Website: home-depot
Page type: billing-address
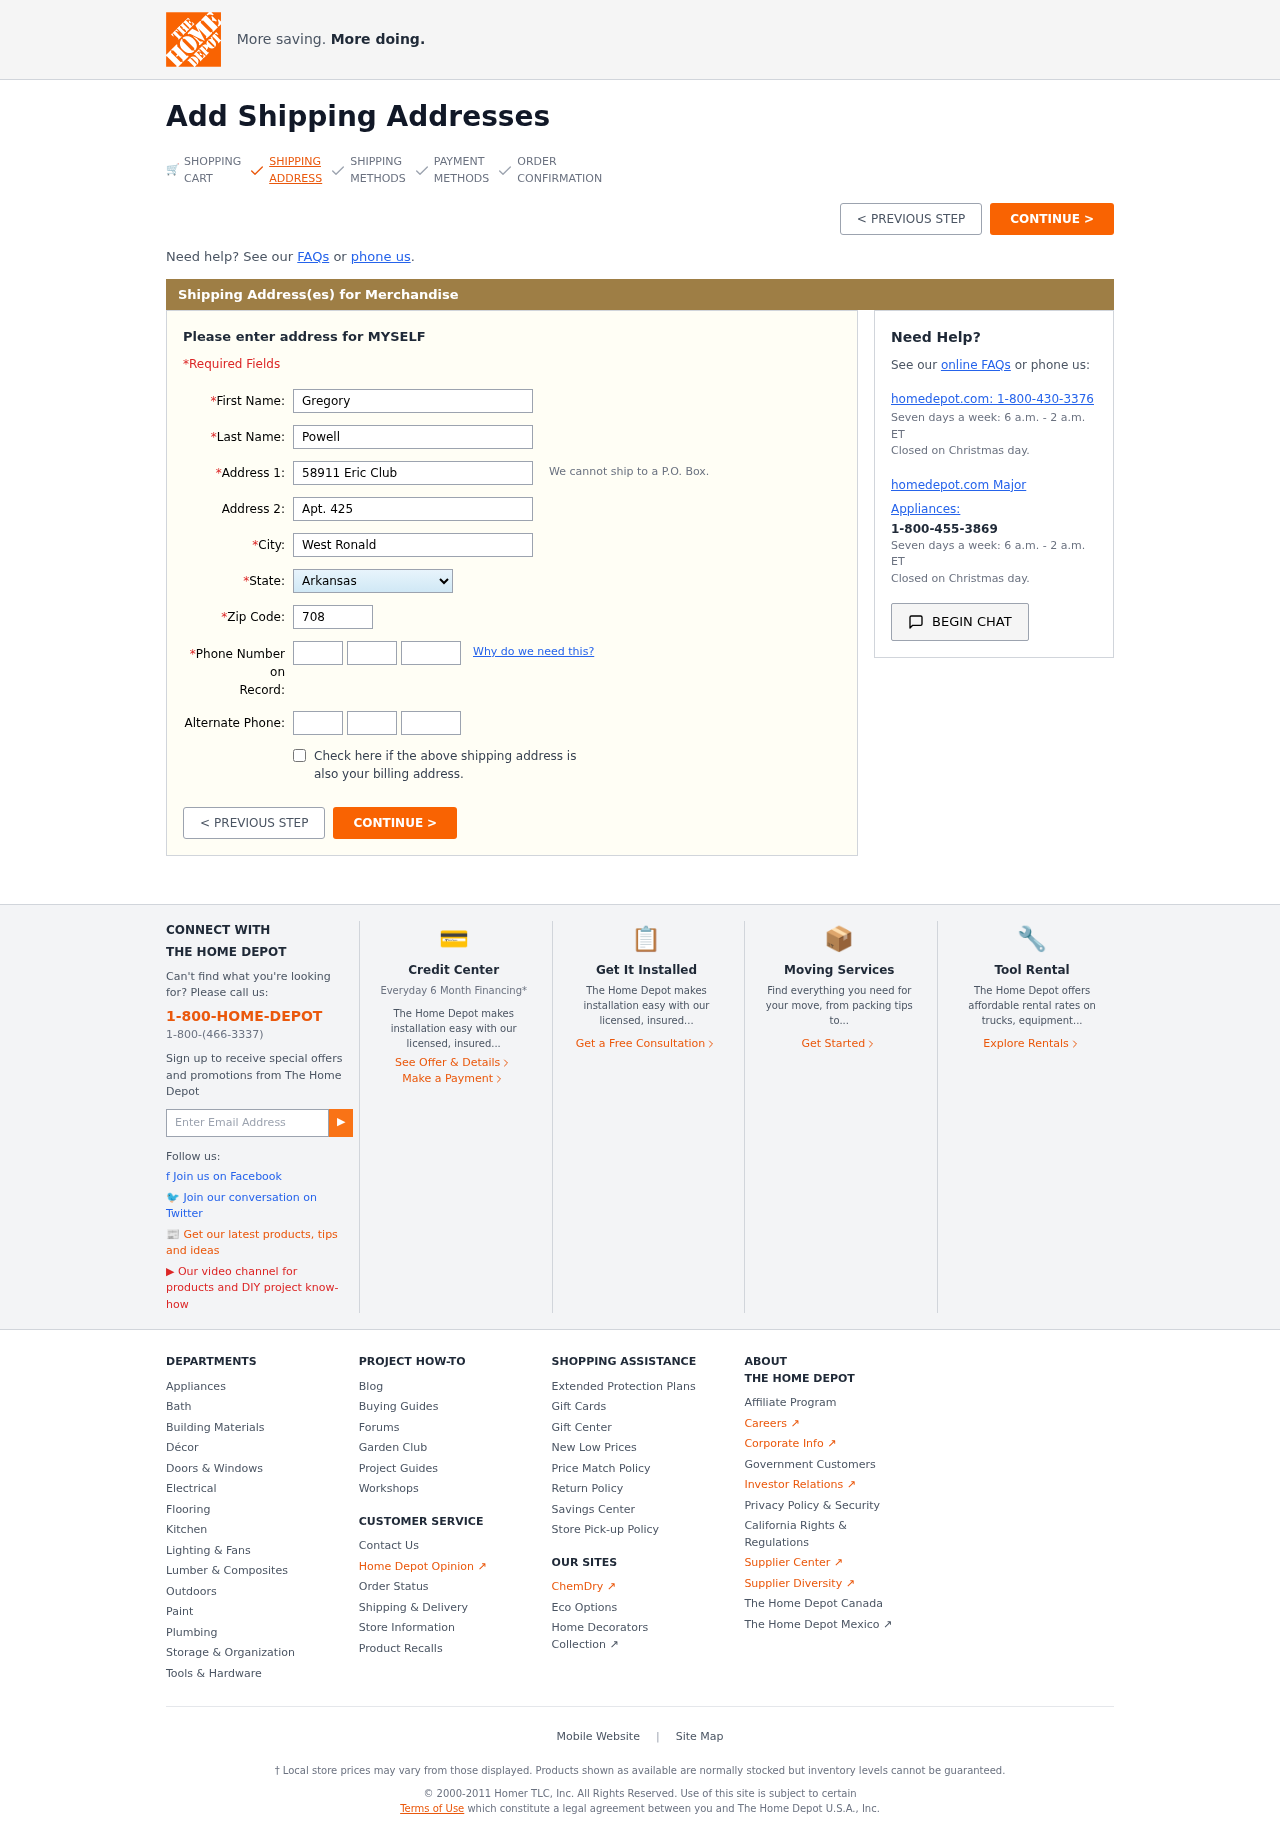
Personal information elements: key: PII_STATE
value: Arkansas
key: PII_FIRSTNAME
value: Gregory
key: PII_LASTNAME
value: Powell
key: PII_STREET
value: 58911 Eric Club
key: PII_STREET2
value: Apt. 425
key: PII_CITY
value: West Ronald
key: PII_POSTCODE
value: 70808
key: PII_PHONE_AREA
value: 302
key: PII_PHONE_PREFIX
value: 750
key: PII_PHONE_LINE
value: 7194